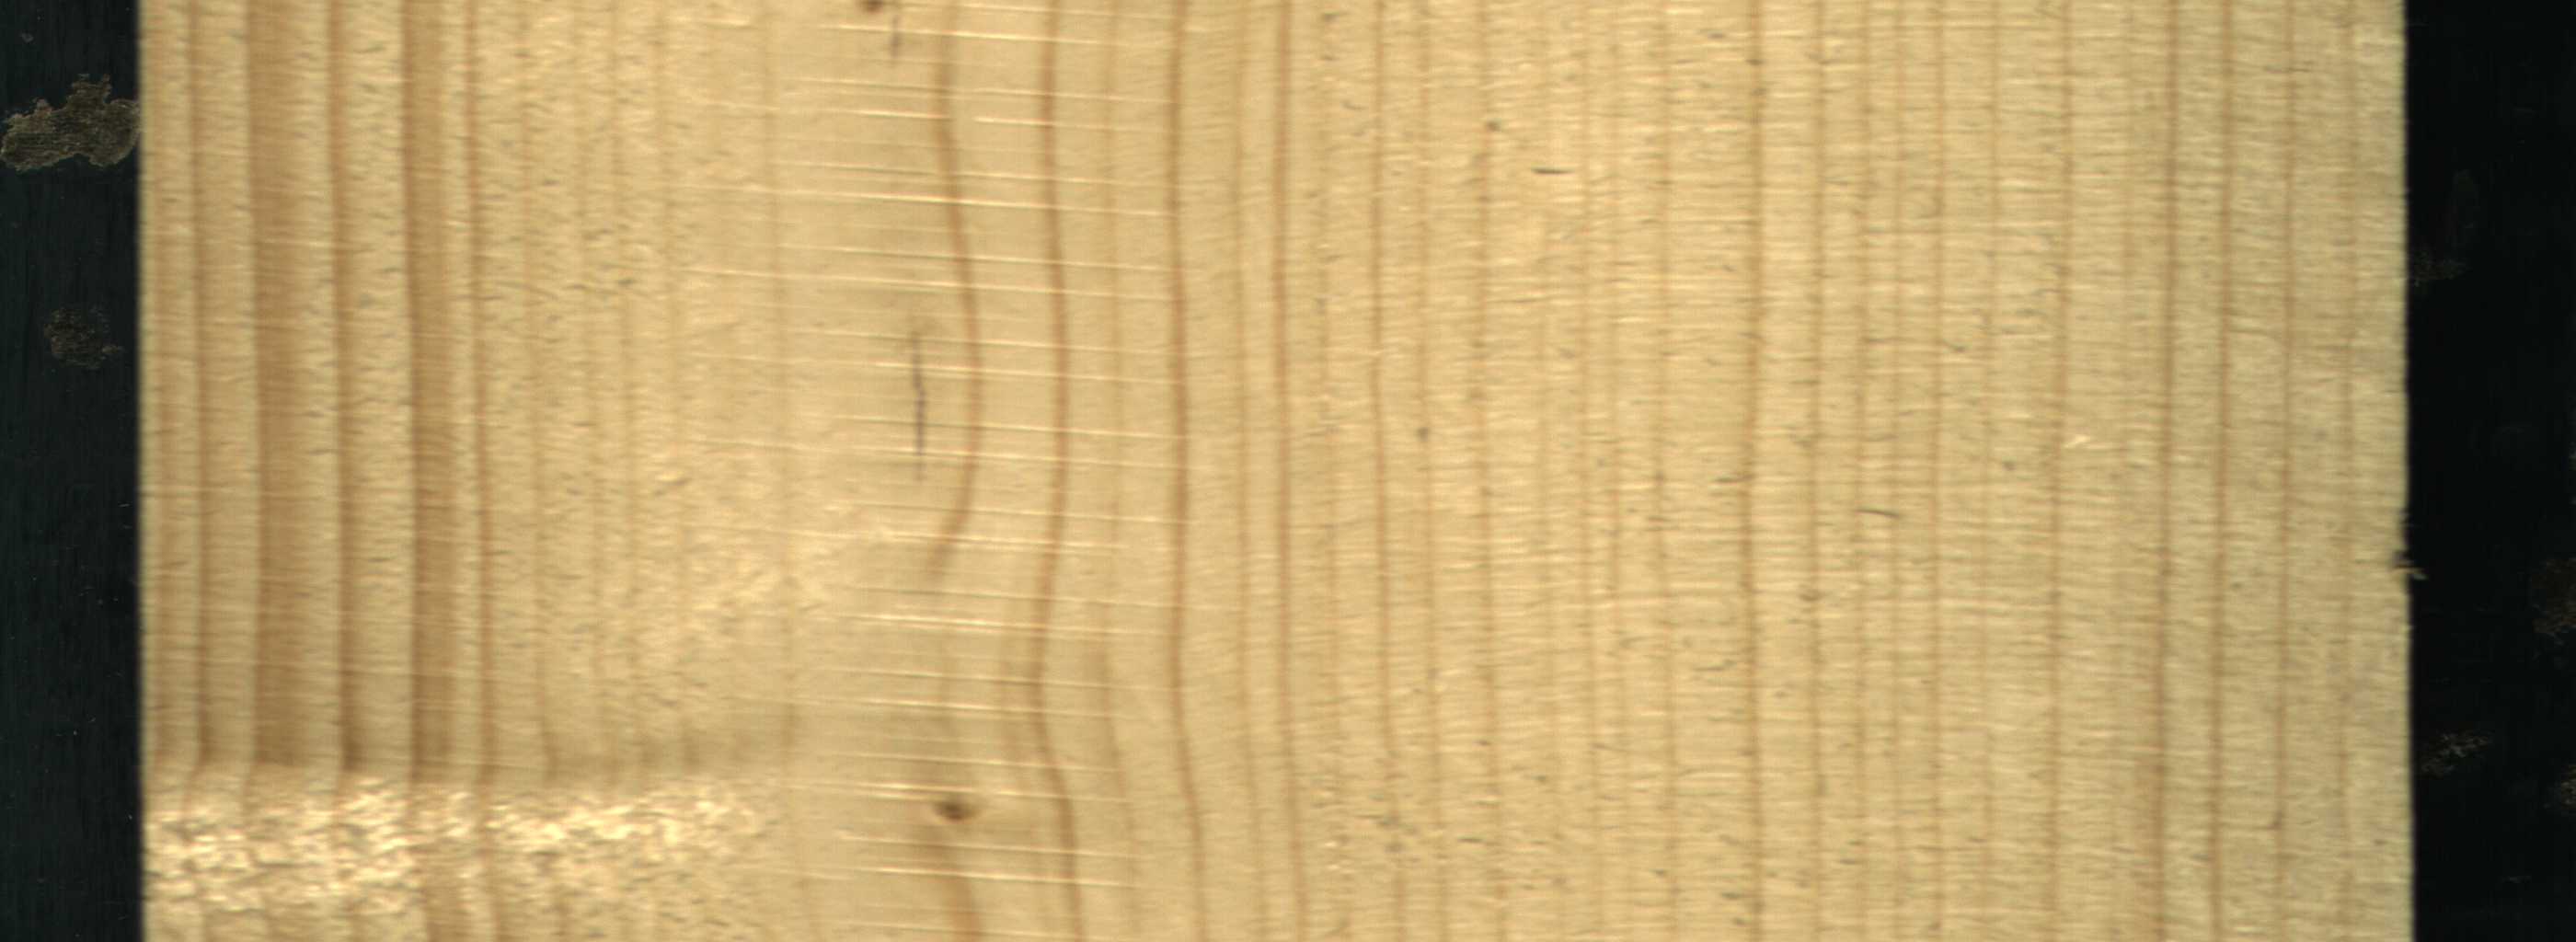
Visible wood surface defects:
Crack
Crack